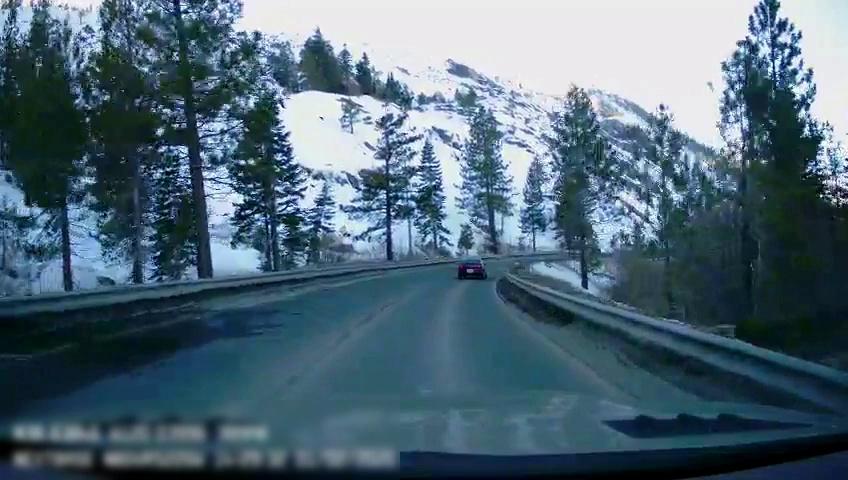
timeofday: Day
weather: Sunny
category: Drivable Space
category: Vehicles | Car
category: Lanes | Opposite Lane
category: Lanes | Current Lane
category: Lanes | Opposite Lane
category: Lanes | Current Lane